Question: 1) i was trying to create directory programmatically this way
'''
if (!Directory.Exists(Path.GetDirectoryName(System.Windows.Forms.Application.ExecutablePath) + "\VoiceRecords"))
{
Directory.CreateDirectory(Path.GetDirectoryName(System.Windows.Forms.Application.ExecutablePath) + "\VoiceRecords");
}
'''
the above code works fine when i run my apps in debug mode but after creating setup and when i installed then when the above line execute and try to create folder in my apps installation location then problem start. what would be the best approach to get rid of this prob because i will distribute this setup to 3rd part and they can install my apps any where which i may not know.
2) when i try to save any value in app.config file then i am getting error.
the error screen shot is here.

now i like to show how i am write data to config at runtime
'''
Configuration config = ConfigurationManager.OpenExeConfiguration(ConfigurationUserLevel.None);
if (config.AppSettings.Settings["localVoiceRecordsPath"].Value != null || config.AppSettings.Settings["localVoiceRecordsPath"].Value.Trim() != "")
{
config.AppSettings.Settings["localVoiceRecordsPath"].Value = SettingsPopup.txtPath.Text.Replace(",", string.Empty);
config.Save(ConfigurationSaveMode.Modified);
SettingsPopup.txtPath.Text = config.AppSettings.Settings["localVoiceRecordsPath"].Value.Replace(",", string.Empty);
}
else
{
config.AppSettings.Settings.Add("localVoiceRecordsPath", SettingsPopup.txtPath.Text.Replace(",", string.Empty));
config.Save(ConfigurationSaveMode.Modified);
SettingsPopup.txtPath.Text = config.AppSettings.Settings["localVoiceRecordsPath"].Value.Replace(",", string.Empty);
}
'''
everything is working fine when i run my apps in debug mode but problem start when i install the apps from setup and then run. i guess some kind of permission related problem occur. looking for best guidance. thanks
## EDIT
Problem solved. i run my apps programmatically in admin mode this way
'''
static bool IsRunAsAdmin()
{
WindowsIdentity id = WindowsIdentity.GetCurrent();
WindowsPrincipal principal = new WindowsPrincipal(id);
return principal.IsInRole(WindowsBuiltInRole.Administrator);
}
/// <summary>
/// The main entry point for the application.
/// </summary>
[STAThread]
static void Main()
{
Application.EnableVisualStyles();
Application.SetCompatibleTextRenderingDefault(false);
if (Environment.OSVersion.Version.Major >= 6)
{
if (!IsRunAsAdmin())
{
ProcessStartInfo proc = new ProcessStartInfo();
proc.UseShellExecute = true;
proc.WorkingDirectory = Environment.CurrentDirectory;
proc.FileName = Application.ExecutablePath;
proc.Verb = "runas";
try
{
Process.Start(proc);
}
catch
{
// The user refused the elevation.
// Do nothing and return directly ...
return;
}
Application.Exit(); // Quit itself
}
else
{
Application.Run(new frmMain());
}
}
else
{
Application.Run(new frmMain());
}
}
'''
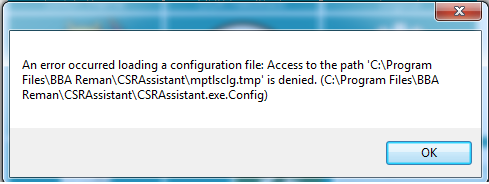
Answer: you need to probably run the app in administrator mode to give it the right permissions.
here is some sample code/explanation how to check to see what mode you are currently in and how to elevate it:
<URL>
however be robust! make sure you are running on a Vista system or higher before doing this logic otherwise it will break backward compatibility for earlier OS's if you try to execute the UAC/elevation code.
you may even be able to auto elevate using the app manifest/modifying it:
<URL>
more information about using the app manifest approach:
<URL>